Chest X-ray:
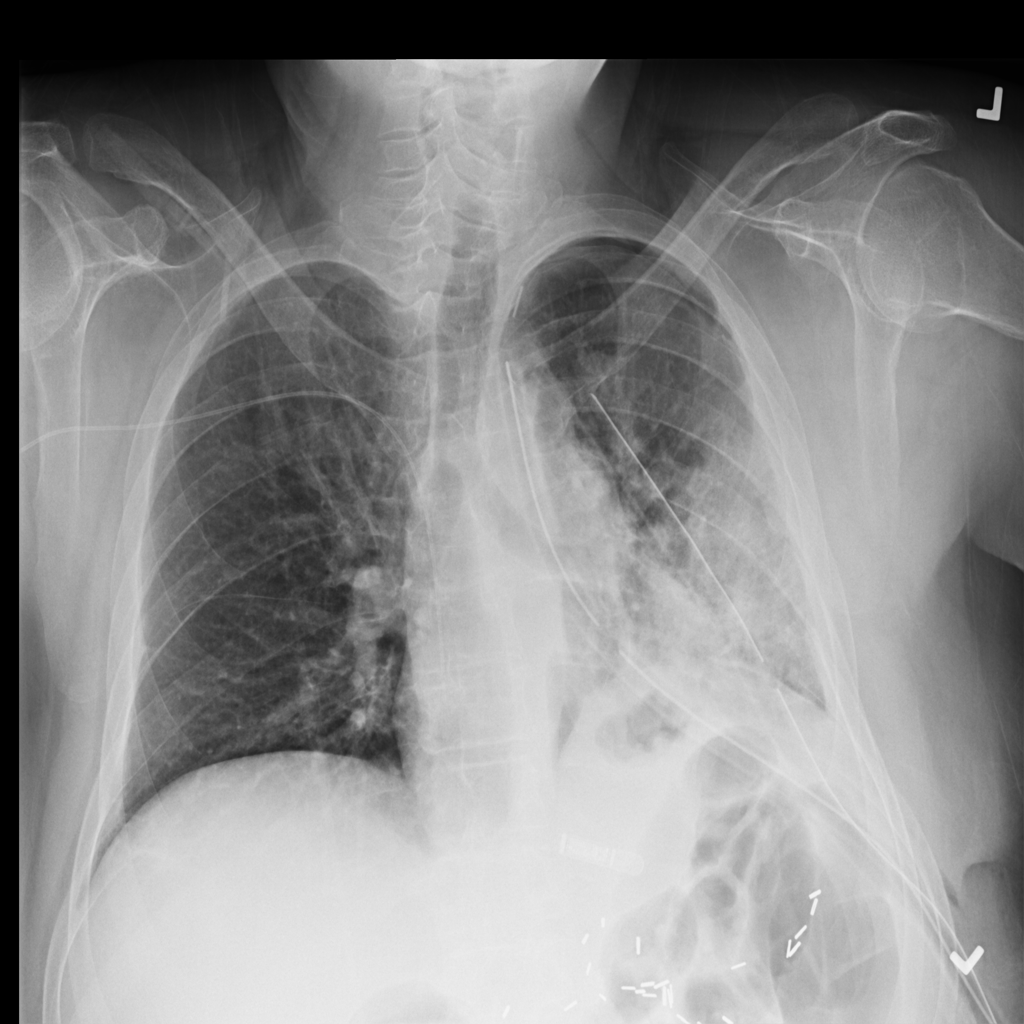
Findings: Pneumothorax, Consolidation, Effusion
No abnormal finding: no